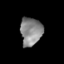
Tissue: skin
Cell type: Epithelial cells
Senescence score: 0.8165
Nuclear area (px): 601
Mean DAPI intensity: 134.065